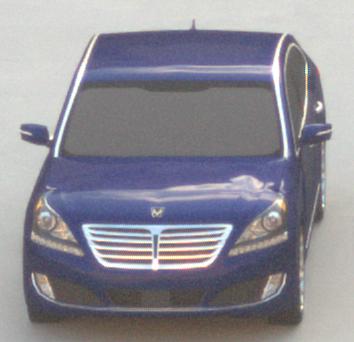
Make: Hyundai
Model: Equus
Detailed model: Gen. 2 VI
Model produced from: 2009
Model produced until: 2016
Doors: 4
Color: blue
Road condition: dry road
Daytime: sunrise or sunset
Contrast: low contrast